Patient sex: M
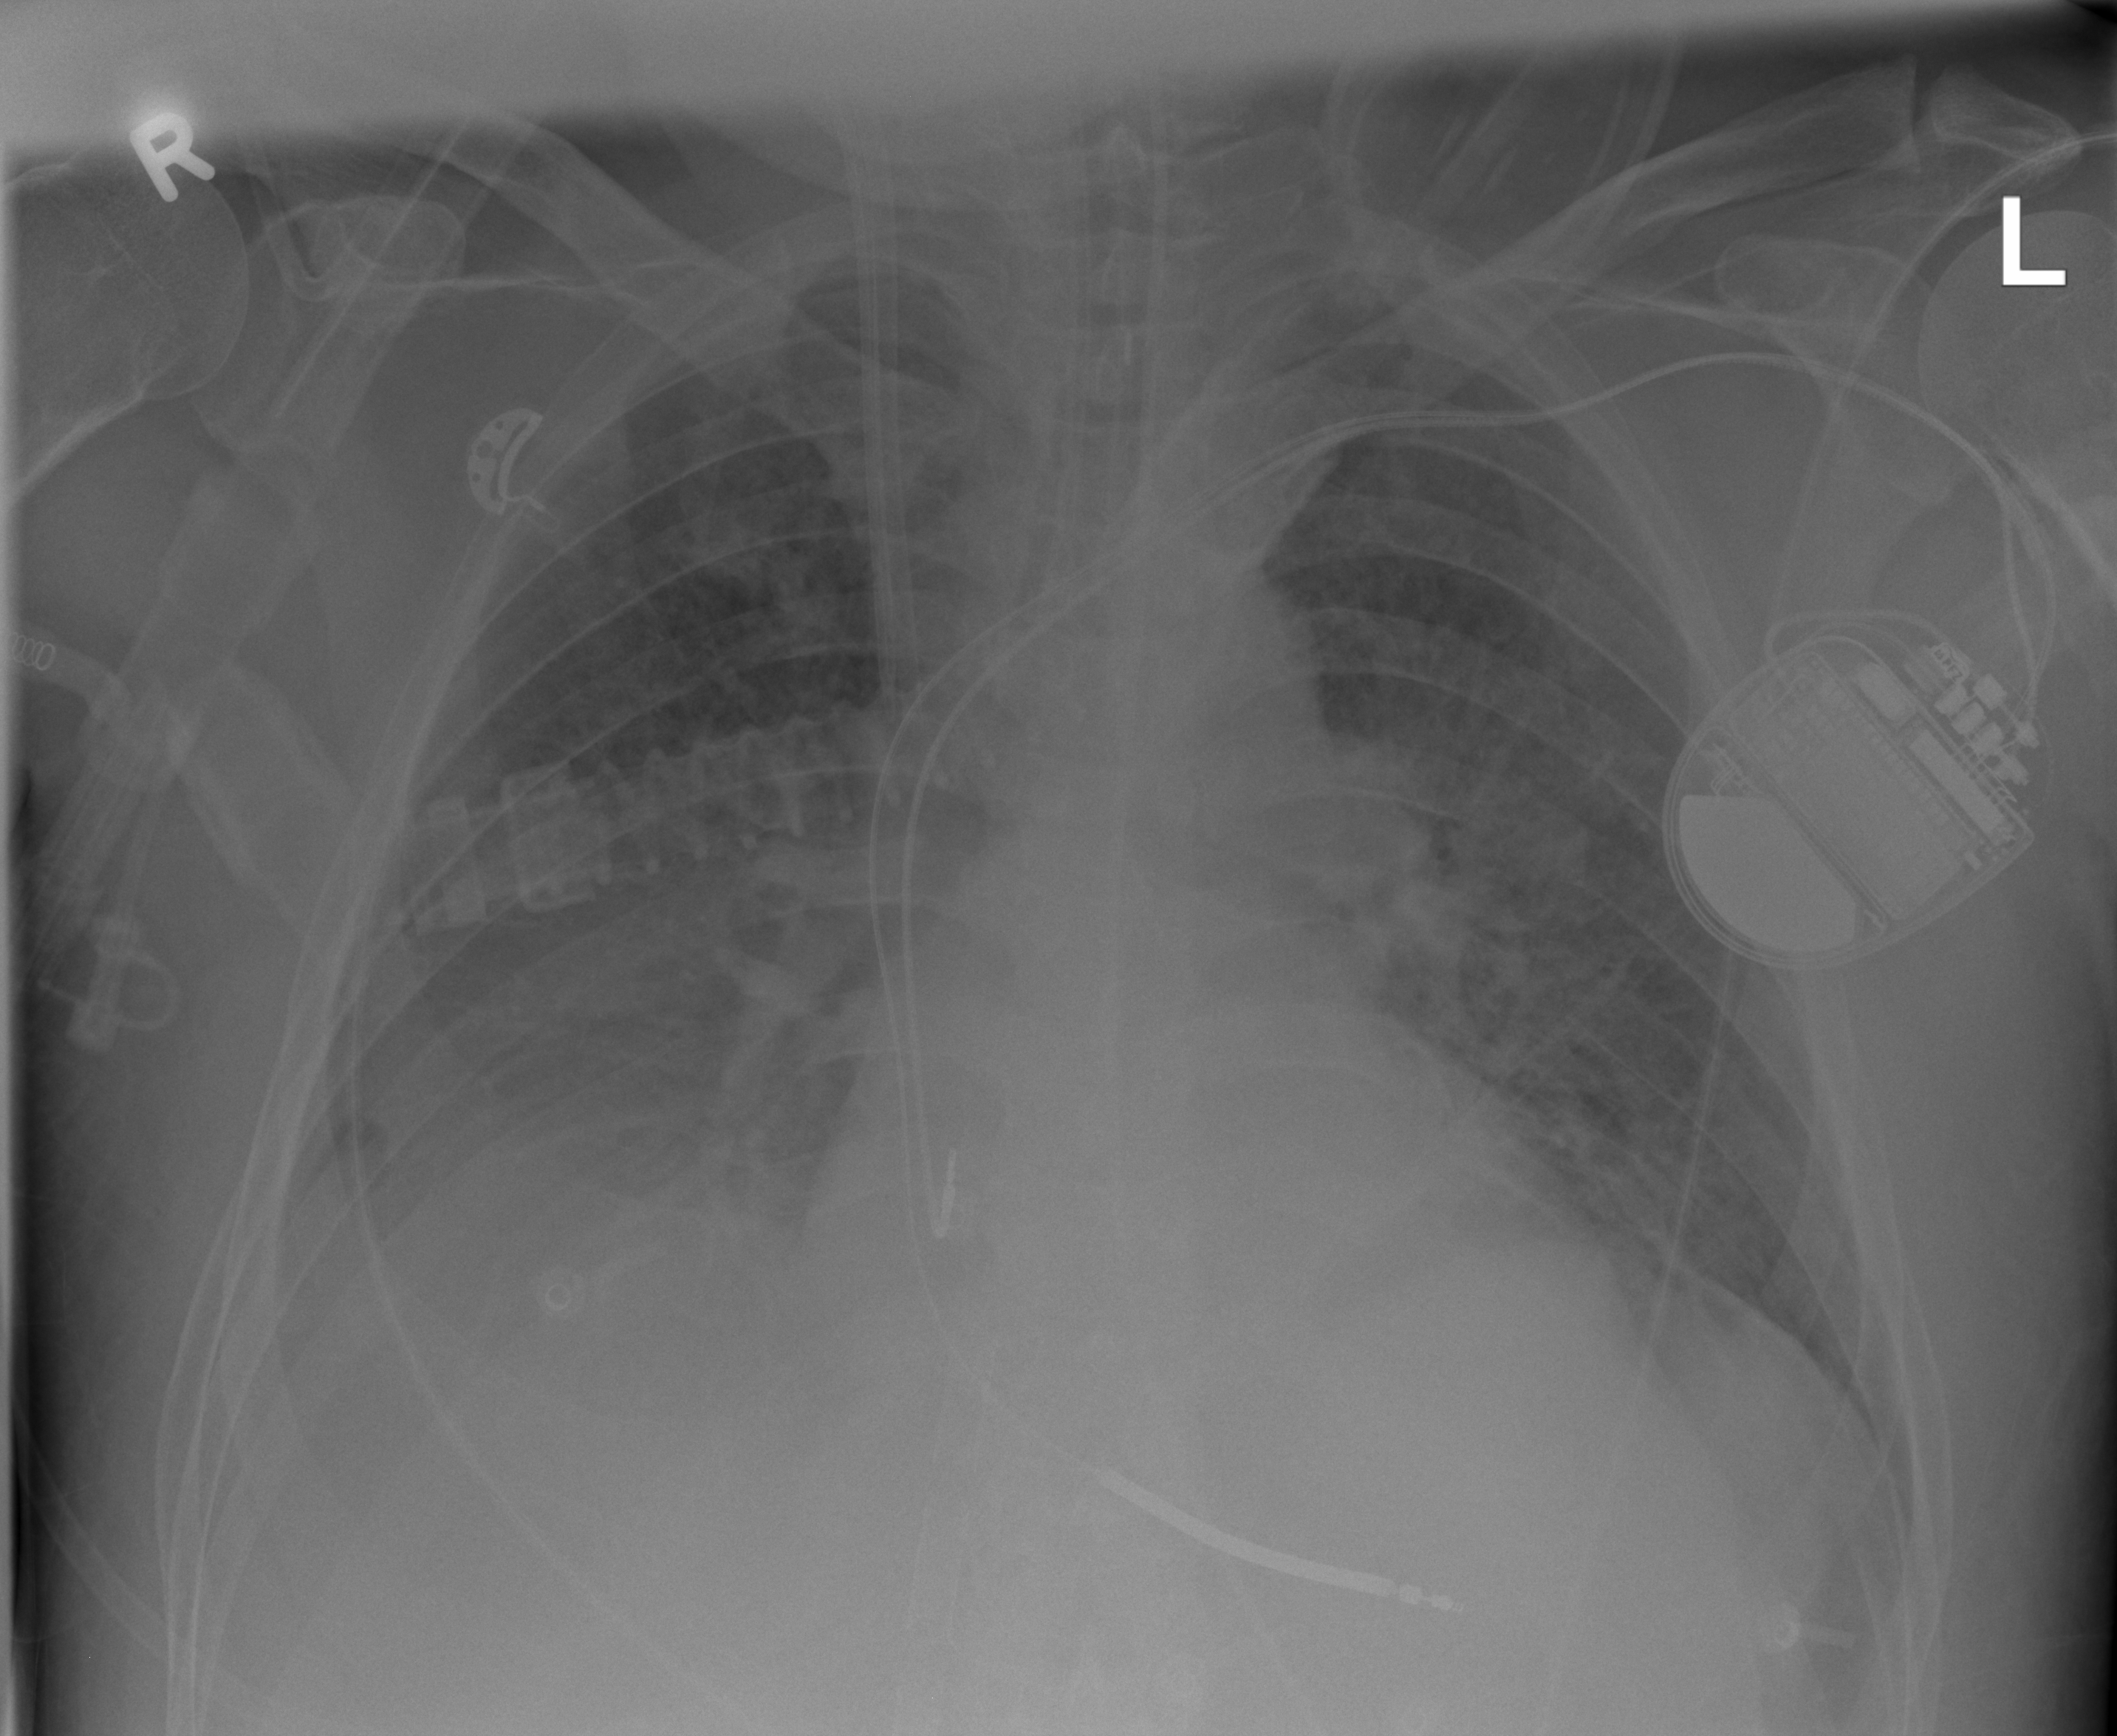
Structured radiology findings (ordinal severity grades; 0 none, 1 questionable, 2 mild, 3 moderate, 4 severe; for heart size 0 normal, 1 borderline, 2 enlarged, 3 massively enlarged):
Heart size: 1
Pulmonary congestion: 3
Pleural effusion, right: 2
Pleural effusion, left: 0
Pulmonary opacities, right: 3
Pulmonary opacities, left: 3
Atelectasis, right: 2
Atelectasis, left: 0